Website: crate-barrel
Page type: account-selection
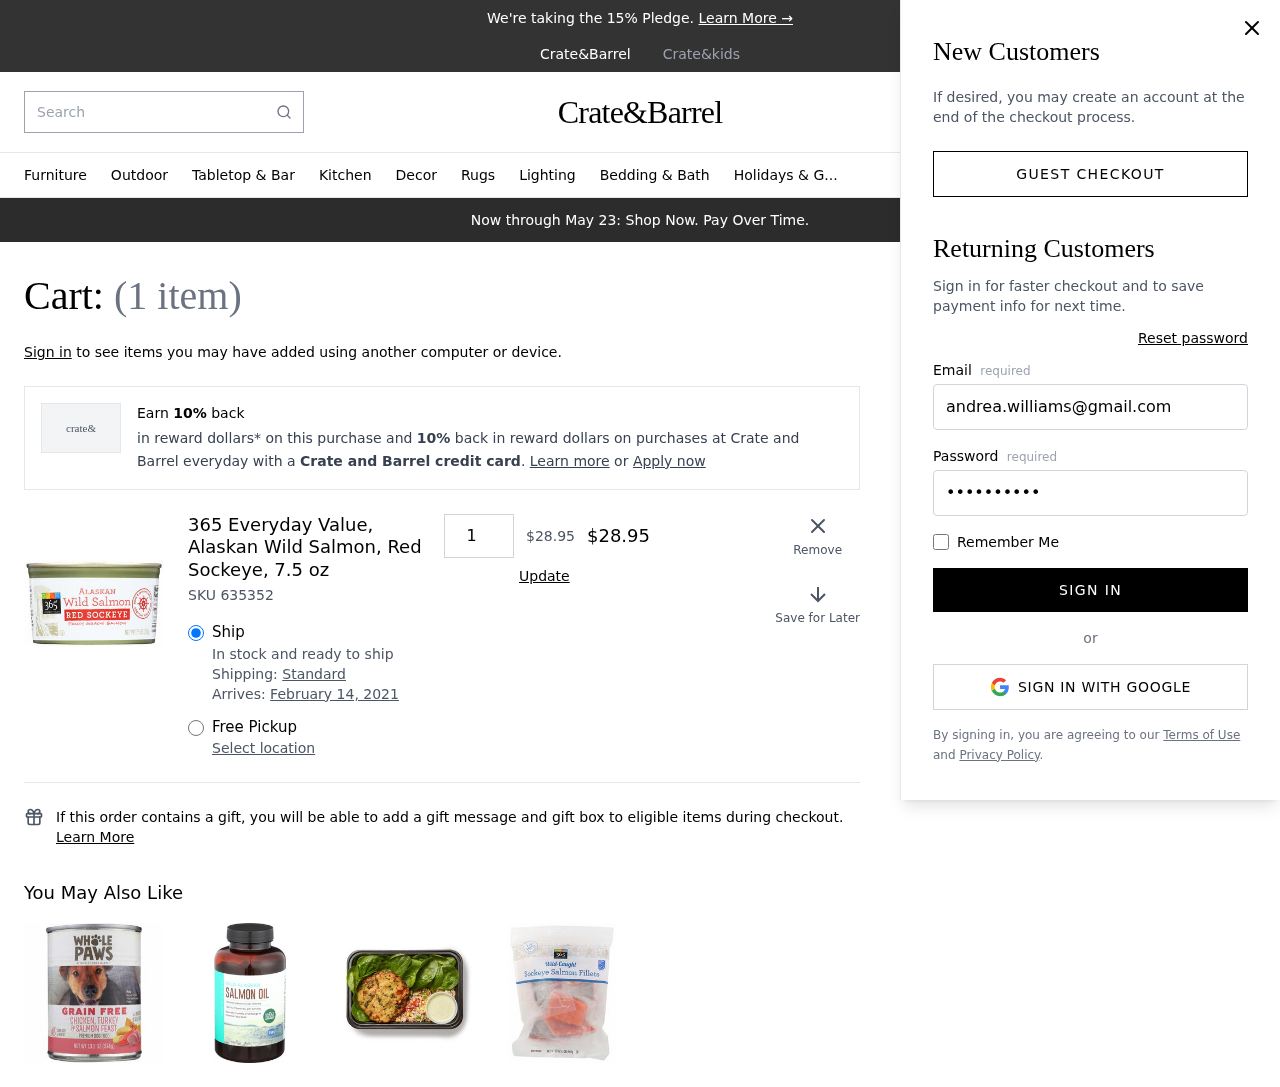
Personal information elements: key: PII_EMAIL
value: andrea.williams@gmail.com
Product elements: key: PRODUCT1_NAME
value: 365 Everyday Value, Alaskan Wild Salmon, Red Sockeye, 7.5 oz
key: PRODUCT1_PRICE
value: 28.95
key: PRODUCT1_QUANTITY
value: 1
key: PRODUCT1_SKU
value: SKU 635352
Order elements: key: ORDER_NUM_ITEMS
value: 1
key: ORDER_DELIVERY_DATE
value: February 14, 2021
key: ORDER_SUBTOTAL
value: $28.95
Search elements: key: HEADER_SEARCH
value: Search